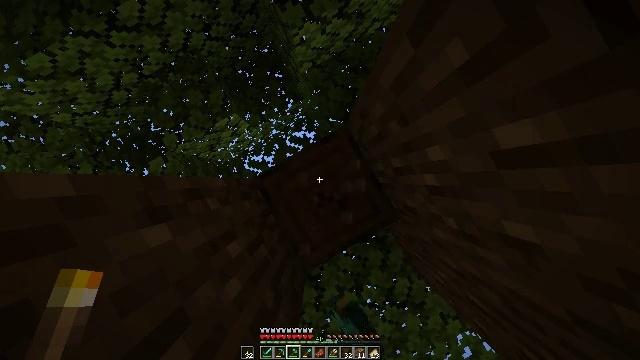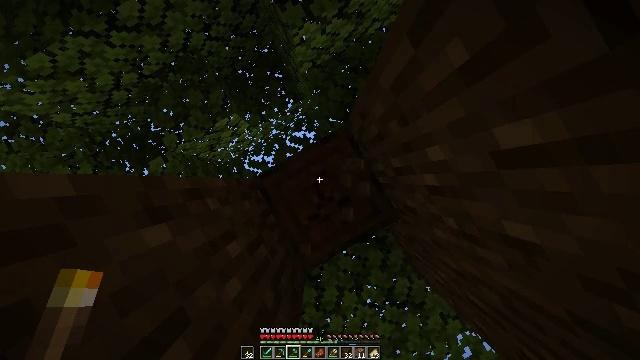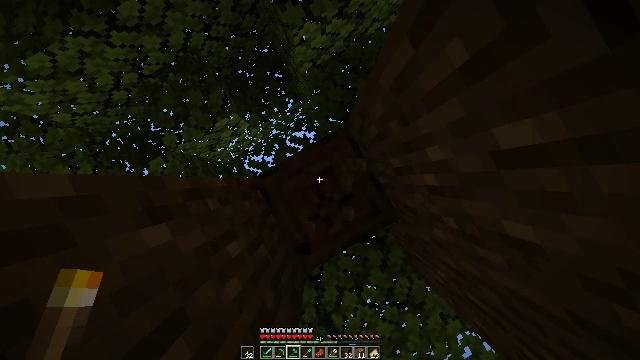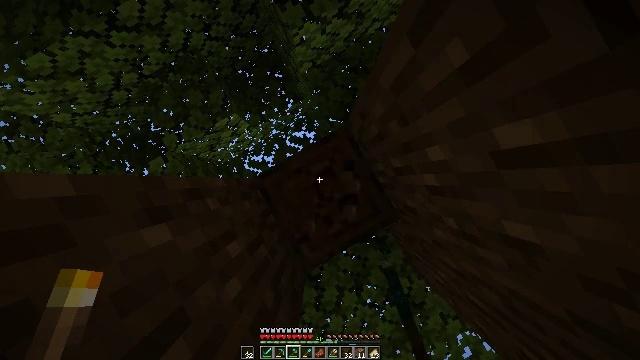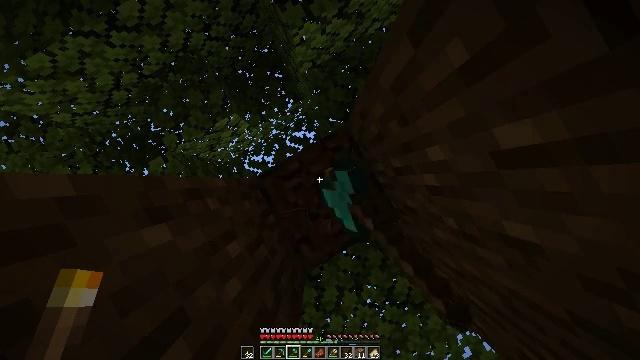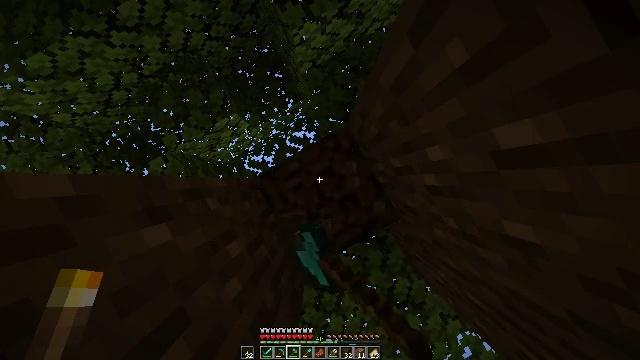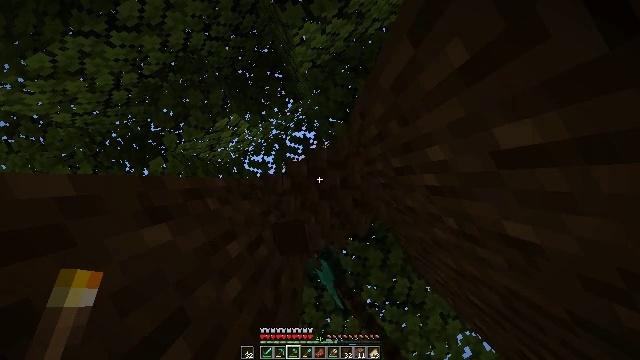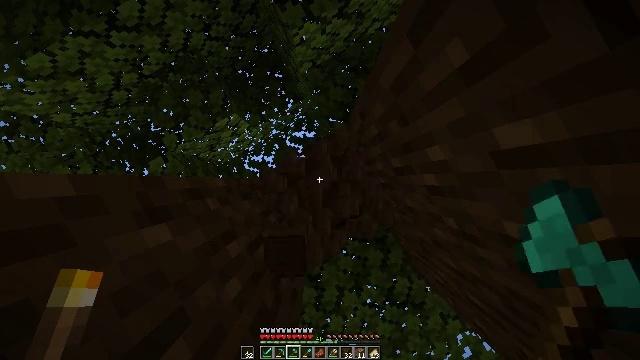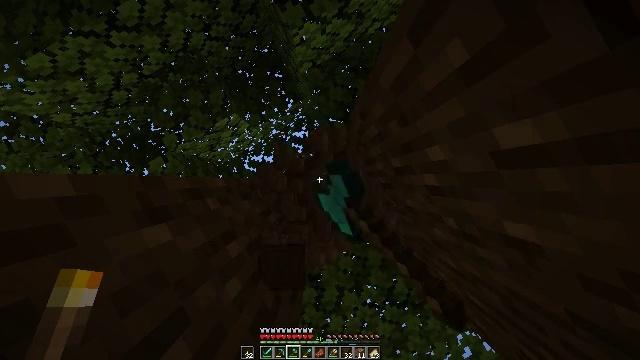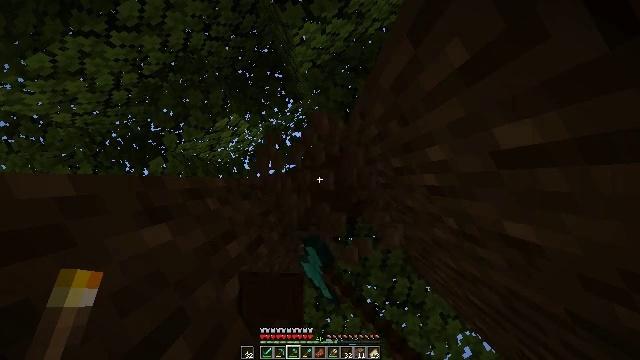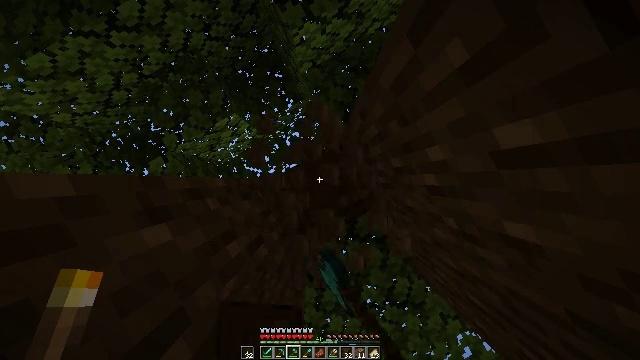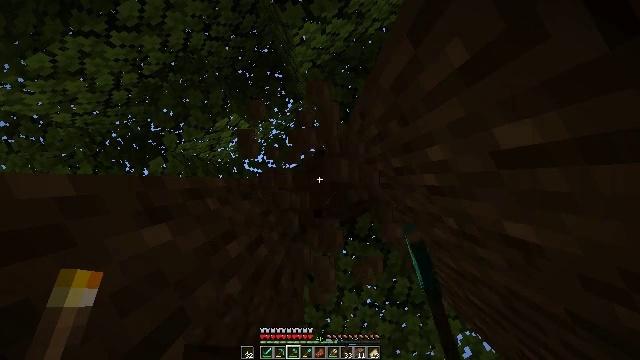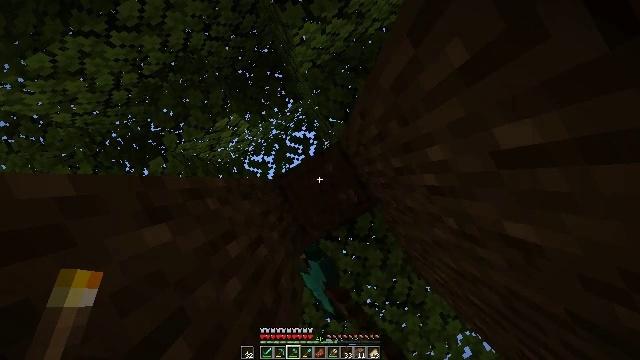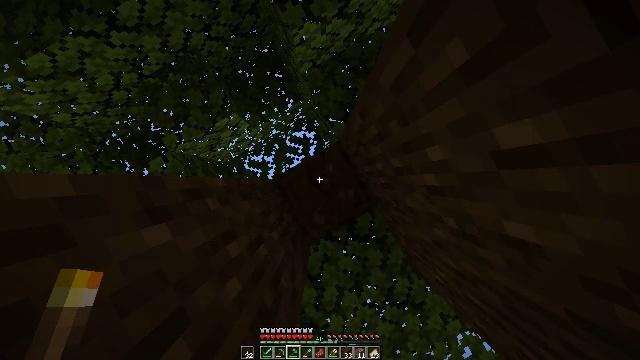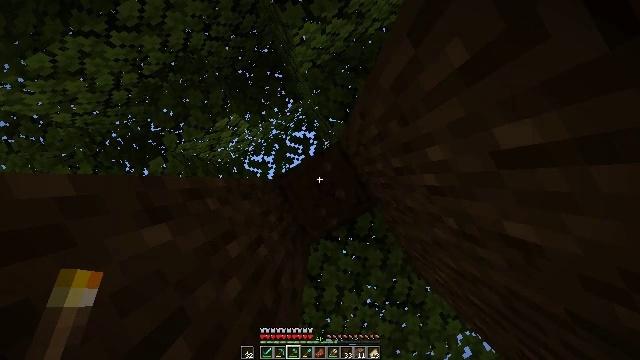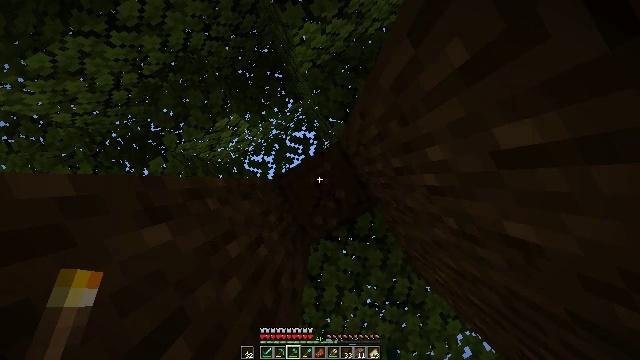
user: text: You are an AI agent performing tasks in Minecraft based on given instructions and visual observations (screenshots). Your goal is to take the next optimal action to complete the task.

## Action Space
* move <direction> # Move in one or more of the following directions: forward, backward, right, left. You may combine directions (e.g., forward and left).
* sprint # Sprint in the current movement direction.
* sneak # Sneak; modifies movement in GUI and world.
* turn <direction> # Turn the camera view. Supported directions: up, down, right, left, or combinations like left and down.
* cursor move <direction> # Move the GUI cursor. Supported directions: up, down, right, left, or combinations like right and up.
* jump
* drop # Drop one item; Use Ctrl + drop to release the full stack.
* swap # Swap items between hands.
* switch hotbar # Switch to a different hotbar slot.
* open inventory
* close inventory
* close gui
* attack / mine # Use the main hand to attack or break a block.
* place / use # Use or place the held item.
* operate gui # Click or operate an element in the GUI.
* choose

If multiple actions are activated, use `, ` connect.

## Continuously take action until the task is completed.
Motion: motion action
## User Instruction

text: Harvest dark oak log for resources.
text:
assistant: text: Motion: attack / mine
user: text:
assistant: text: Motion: attack / mine
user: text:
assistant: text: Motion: attack / mine
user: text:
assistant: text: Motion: attack / mine
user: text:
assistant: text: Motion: attack / mine
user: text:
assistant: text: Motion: attack / mine
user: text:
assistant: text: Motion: attack / mine
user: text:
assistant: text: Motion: attack / mine
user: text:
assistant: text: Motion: attack / mine
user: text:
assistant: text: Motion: attack / mine
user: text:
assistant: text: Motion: attack / mine
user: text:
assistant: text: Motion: attack / mine
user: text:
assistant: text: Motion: attack / mine
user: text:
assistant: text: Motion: attack / mine
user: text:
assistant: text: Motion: attack / mine
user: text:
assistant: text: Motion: attack / mine
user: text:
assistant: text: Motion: attack / mine
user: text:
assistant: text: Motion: attack / mine
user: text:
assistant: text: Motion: attack / mine
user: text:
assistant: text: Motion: attack / mine
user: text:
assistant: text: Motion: attack / mine
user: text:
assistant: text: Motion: attack / mine
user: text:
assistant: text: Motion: attack / mine
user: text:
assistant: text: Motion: attack / mine
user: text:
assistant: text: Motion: attack / mine
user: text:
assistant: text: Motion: attack / mine
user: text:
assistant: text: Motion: attack / mine
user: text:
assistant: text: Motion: attack / mine
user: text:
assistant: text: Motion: attack / mine
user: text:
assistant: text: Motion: attack / mine